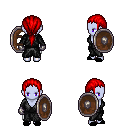
a pixel art fantasy rpg character, female body template, dark elf, purple skin, gray robe, white pants, red ponytail hairstyle, metal gloves, black slippers, shield, four views (front, back, left, right), 2x2 character sprite sheet, small pixel art, hard edges, no anti-aliasing